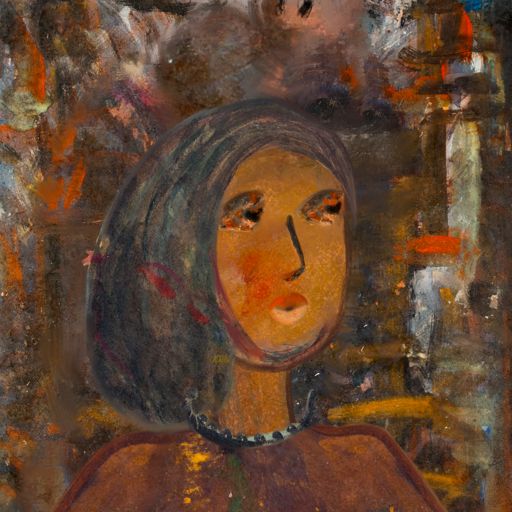
Background: GypsyQueen, Head And Neck Side: Pipe, Face Side: Gypsy_Queen, Bust: Comrade, Hair Side: Gypsy_Mother, Head Accessory: Blank, Second Necklace: Blank, Necklace: Childish, Baby: Blank